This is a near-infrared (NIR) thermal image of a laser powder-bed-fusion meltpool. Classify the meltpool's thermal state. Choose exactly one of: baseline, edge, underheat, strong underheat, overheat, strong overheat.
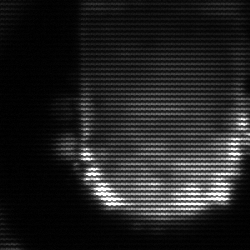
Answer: baseline